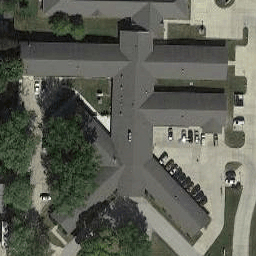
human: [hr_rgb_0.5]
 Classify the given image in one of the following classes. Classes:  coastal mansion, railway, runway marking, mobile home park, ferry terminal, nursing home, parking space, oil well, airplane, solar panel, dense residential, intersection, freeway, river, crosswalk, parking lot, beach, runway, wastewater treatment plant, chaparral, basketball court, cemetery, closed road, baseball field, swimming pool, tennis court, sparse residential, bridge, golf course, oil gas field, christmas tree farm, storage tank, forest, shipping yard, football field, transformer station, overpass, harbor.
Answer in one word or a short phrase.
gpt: nursing home